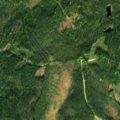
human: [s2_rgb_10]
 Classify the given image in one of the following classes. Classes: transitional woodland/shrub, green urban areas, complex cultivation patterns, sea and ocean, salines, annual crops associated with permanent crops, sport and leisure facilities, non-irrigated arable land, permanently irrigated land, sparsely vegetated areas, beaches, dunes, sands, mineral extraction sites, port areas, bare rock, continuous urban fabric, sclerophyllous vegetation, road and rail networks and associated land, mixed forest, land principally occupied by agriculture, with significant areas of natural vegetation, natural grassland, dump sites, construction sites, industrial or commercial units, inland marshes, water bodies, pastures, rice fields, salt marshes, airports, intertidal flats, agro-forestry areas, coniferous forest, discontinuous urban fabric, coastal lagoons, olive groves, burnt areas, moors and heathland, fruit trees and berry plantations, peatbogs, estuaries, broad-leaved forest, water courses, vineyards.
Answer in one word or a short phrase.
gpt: coniferous forest, mixed forest, transitional woodland/shrub